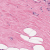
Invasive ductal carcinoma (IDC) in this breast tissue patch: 0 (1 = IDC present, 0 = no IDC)